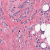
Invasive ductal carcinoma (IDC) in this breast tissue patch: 0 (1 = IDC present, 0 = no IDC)